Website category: game
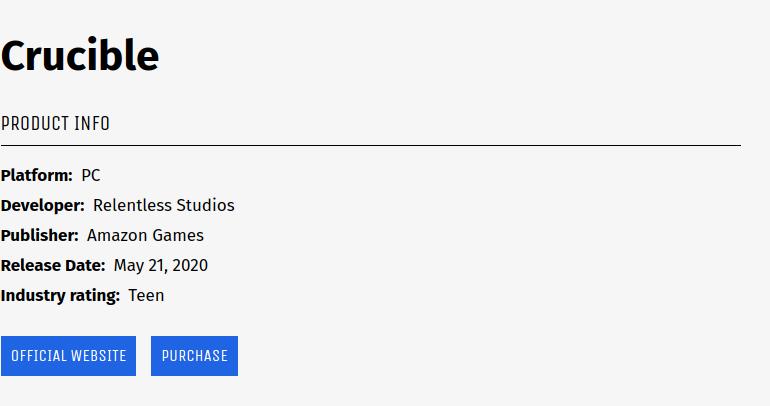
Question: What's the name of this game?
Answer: Crucible

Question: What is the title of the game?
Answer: Crucible

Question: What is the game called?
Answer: Crucible

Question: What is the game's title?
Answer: Crucible

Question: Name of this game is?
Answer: Crucible

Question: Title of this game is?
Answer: Crucible

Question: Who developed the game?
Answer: Relentless Studios

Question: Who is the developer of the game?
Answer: Relentless Studios

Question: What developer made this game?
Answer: Relentless Studios

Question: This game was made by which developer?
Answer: Relentless Studios

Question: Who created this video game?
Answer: Relentless Studios

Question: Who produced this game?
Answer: Relentless Studios

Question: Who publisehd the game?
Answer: Amazon Games

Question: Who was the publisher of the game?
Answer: Amazon Games

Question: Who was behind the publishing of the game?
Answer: Amazon Games

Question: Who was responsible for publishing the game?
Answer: Amazon Games

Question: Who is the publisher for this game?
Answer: Amazon Games

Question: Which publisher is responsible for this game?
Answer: Amazon Games

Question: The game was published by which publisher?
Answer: Amazon Games

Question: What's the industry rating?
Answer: Teen

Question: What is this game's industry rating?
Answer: Teen

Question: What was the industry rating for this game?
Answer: Teen

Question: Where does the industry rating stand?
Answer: Teen

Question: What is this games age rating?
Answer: Teen

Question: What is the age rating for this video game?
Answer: Teen

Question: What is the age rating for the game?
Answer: Teen

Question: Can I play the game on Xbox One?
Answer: no

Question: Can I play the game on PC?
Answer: yes

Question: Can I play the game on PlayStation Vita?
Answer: no

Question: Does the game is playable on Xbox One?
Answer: no

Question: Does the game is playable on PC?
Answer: yes

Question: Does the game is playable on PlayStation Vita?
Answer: no

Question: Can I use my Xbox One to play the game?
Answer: no

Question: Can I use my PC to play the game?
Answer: yes

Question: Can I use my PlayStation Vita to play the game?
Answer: no

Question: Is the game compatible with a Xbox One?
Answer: no

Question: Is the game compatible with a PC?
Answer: yes

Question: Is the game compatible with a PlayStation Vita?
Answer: no